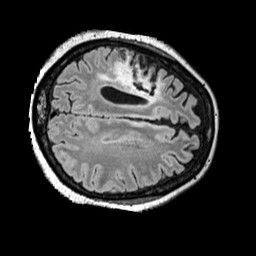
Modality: FLAIR
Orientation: axial
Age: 56
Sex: female
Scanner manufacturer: siemens
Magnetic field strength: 3 T
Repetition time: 5 s
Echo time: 0.387 s